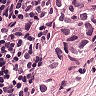
Metastatic tissue present: yes